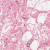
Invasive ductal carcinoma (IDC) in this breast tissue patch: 0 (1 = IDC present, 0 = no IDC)